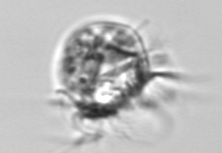
Label: Leegaardiella_ovalis